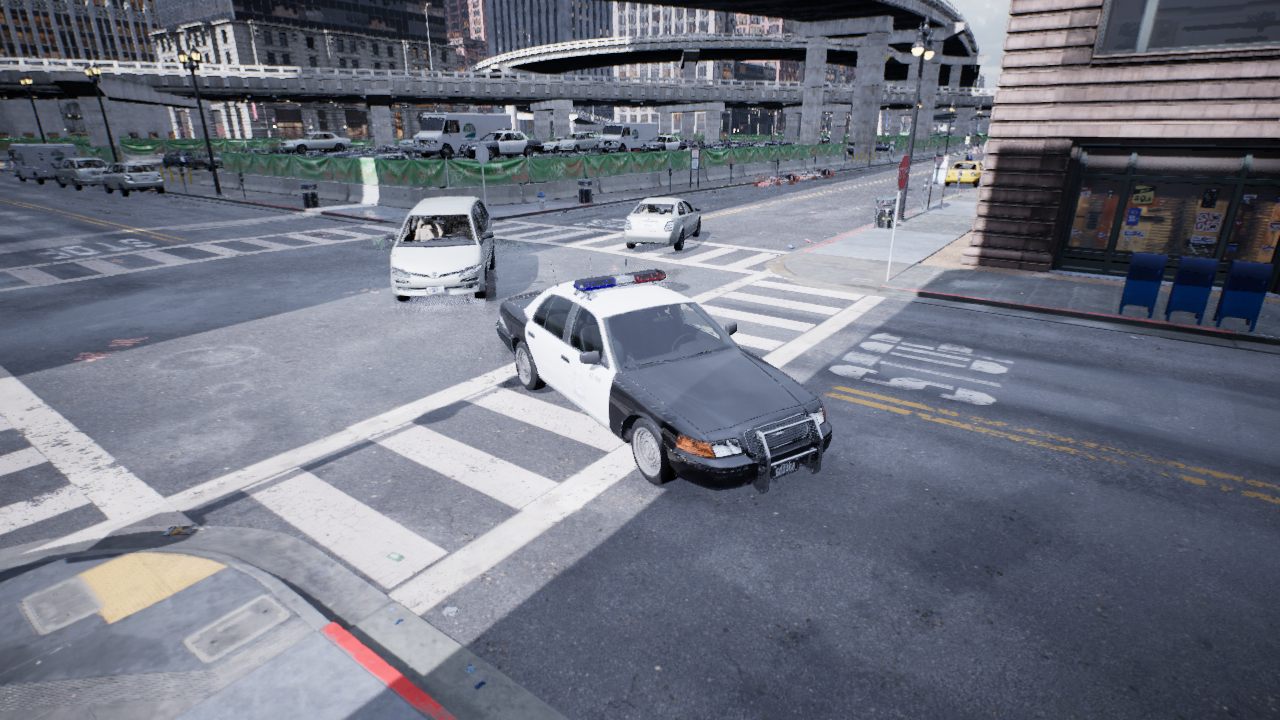
Venue: intersection
Lighting: overcast
Vehicle rig: sedan